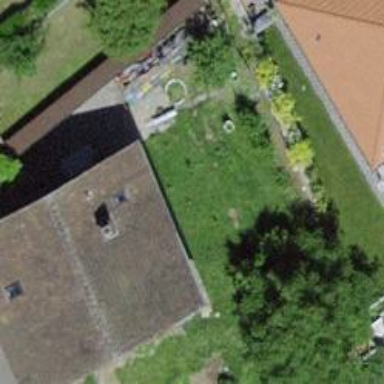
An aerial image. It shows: Residential building.